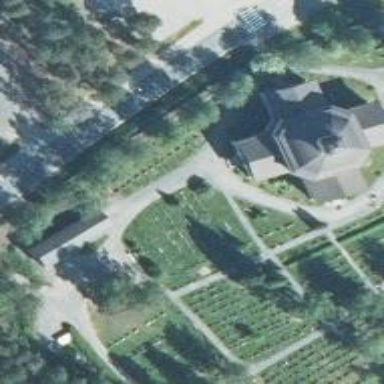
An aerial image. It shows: Building that is place of worship.